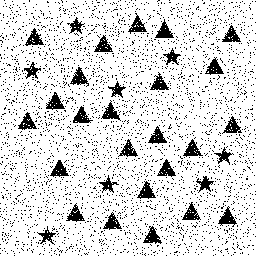
Squares: 0
Triangles: 24
Stars: 8
Total shapes: 32